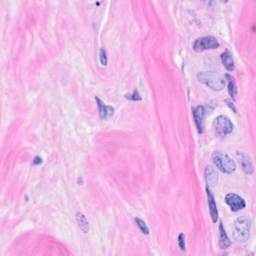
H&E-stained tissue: Breast